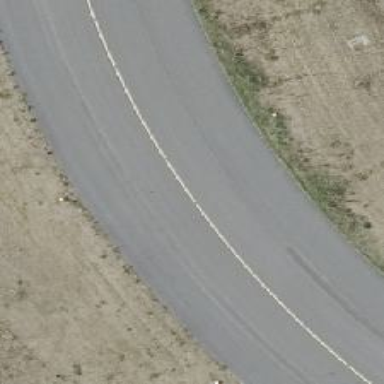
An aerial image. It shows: Service road.